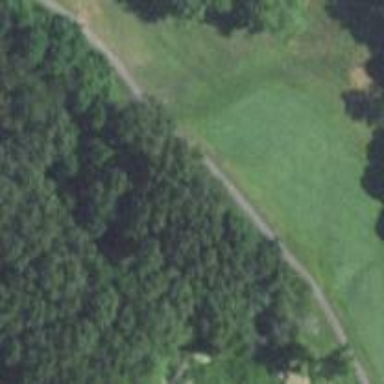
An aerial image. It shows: Path for golf carts.